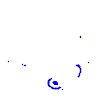
Particle: kaon